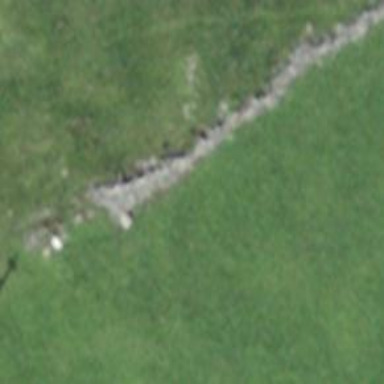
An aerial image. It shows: Wall barrier.